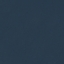
Land use / land cover class: SeaLake